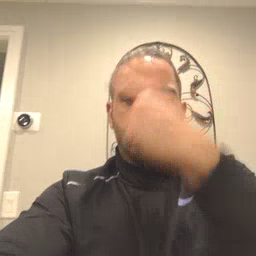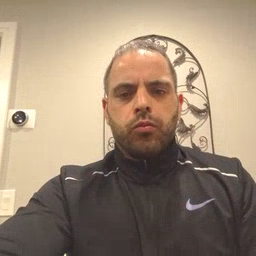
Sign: cowboy